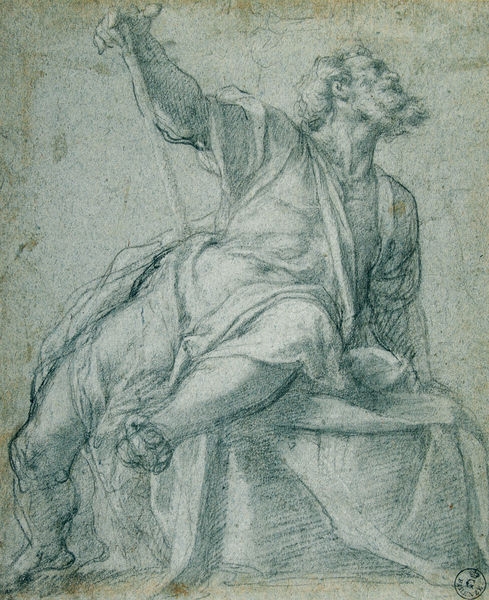
Titel: Studie eines sitzenden Mannes
Künstler: Taddeo Zuccari
Standort: Florenz
Institution: Uffizien, Gabinetto dei Disegni
Schlagwörter: blau, fuß, hand, kopf, mann, sitzen, bewegung, brust, grau, hell, profil, skizze, zeichnung, blick, tuch, alt, bart, arm, falten, sockel, stein, wind, gewand, haare, mantel, stock, beine, bein, füße, stab, studie, linien, drehen, muskeln, sitzt, nabel, bauch, fein, antike, druck, gross, schwert, stempel, entwurf, rom, dramatik, heiliger, drehung, drama, apostel, handbewegung, amputiert, sixtina, stattlich, amputation, wstich, zi, fingerzeichnen